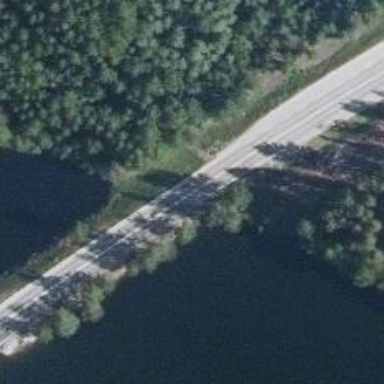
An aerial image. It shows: Primary highway with asphalt surface and embankment.